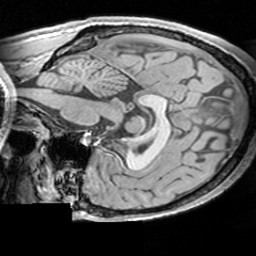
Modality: T1w
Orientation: sagittal
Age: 18
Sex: male
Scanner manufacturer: siemens
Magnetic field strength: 3 T
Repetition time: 1.63 s
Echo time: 0.00311 s